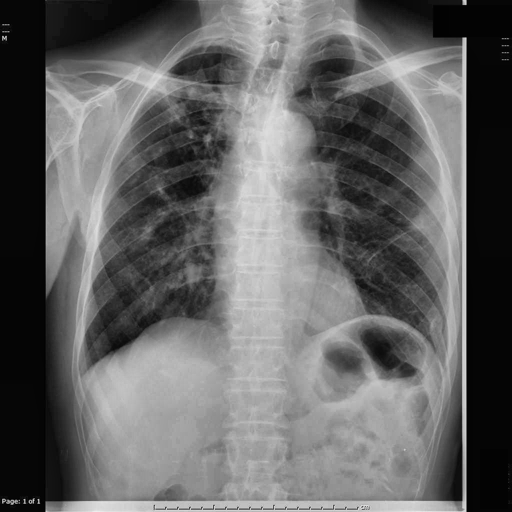
Finding: TUBERCULOSIS